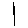
Label: line